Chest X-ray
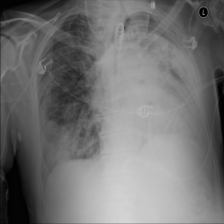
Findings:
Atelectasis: negative
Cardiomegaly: negative
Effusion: negative
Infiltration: positive
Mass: negative
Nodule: negative
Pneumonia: negative
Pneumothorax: negative
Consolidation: negative
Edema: negative
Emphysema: negative
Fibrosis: negative
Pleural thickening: negative
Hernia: negative